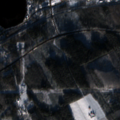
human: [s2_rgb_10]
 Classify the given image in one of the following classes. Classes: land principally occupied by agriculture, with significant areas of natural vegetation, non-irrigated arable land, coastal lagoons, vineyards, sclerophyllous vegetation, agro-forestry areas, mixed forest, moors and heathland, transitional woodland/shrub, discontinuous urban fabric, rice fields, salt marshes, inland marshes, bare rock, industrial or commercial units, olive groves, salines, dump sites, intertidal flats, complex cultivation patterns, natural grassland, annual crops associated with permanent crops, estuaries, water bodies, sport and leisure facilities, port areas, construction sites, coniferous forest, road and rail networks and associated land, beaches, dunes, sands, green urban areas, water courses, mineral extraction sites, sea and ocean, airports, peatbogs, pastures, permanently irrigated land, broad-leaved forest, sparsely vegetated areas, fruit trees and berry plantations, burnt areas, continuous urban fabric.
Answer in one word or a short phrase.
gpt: discontinuous urban fabric, industrial or commercial units, broad-leaved forest, coniferous forest, mixed forest, transitional woodland/shrub, water bodies